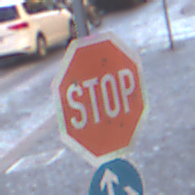
Verkehrszeichen: Stop
Zusatzzeichen unten: VorgeschriebeneFahrtrichtungGeradeausOderRechts
Umgebung: Outdoor, Urban
Tageszeit: SunriseSunset
Wetter: Clear
Licht: Natural
Jahreszeit: NotSpecified
Kontrast: MediumContrast